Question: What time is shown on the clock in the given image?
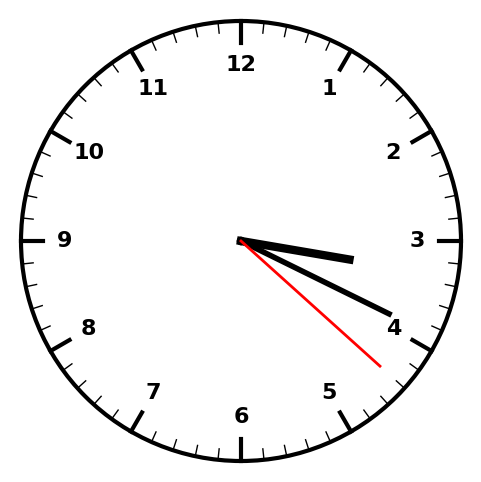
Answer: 03:19:22